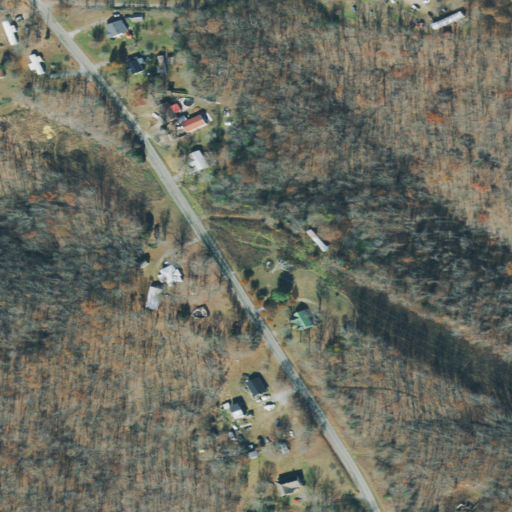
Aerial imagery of mountain in Tennessee named Campbell Hill containing deciduous forest, open development, low intensity development, pasture, grassland, shrub, and medium intensity development